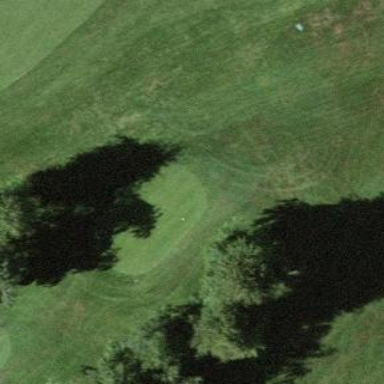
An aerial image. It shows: Grass area designated as golf tee.